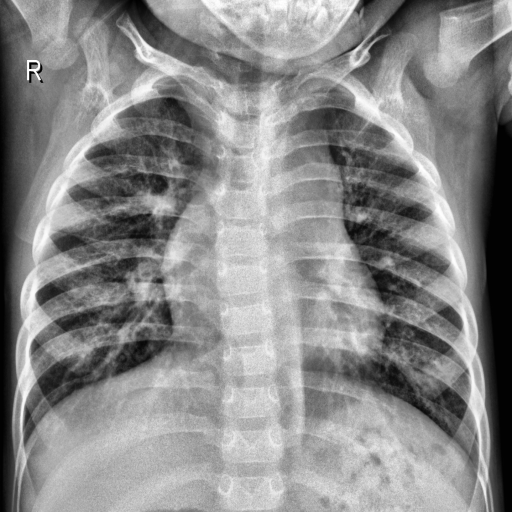
Finding: NORMAL